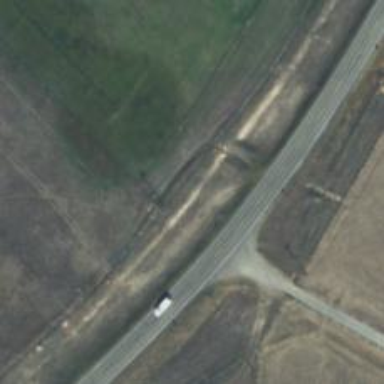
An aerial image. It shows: Primary highway.